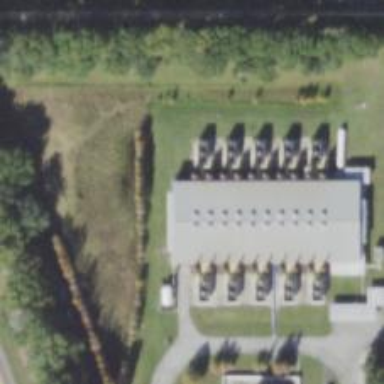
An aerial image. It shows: Generator is pictured.